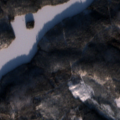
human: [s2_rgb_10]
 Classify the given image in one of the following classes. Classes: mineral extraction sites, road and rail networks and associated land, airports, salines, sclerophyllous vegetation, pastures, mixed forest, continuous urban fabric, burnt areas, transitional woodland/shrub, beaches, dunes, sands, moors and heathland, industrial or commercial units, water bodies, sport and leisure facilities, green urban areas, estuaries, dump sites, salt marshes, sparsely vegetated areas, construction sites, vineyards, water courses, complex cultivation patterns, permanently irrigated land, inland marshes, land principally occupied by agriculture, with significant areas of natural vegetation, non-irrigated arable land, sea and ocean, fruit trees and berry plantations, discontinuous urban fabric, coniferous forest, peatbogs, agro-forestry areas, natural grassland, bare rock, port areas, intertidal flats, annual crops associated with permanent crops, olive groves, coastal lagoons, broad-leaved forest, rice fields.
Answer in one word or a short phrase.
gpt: coniferous forest, mixed forest, transitional woodland/shrub, water bodies